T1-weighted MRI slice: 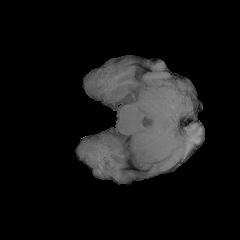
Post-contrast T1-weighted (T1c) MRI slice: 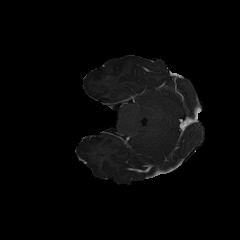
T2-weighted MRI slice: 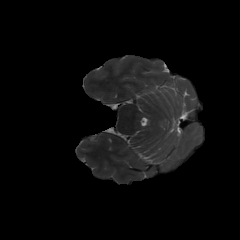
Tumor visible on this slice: yes